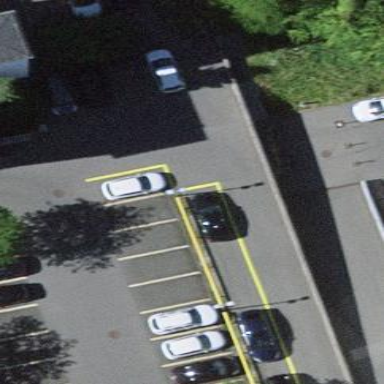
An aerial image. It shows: Bicycle parking area.